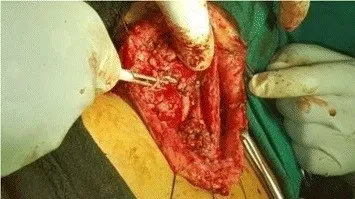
Accessory nerve.
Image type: medical_photograph (other_medical_photograph)